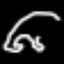
Label: frog